Question: How can I make h3 tag appear like this?

I tried to apply width and max-width css rules (e.g width: 120px; or 150px) but the words appears to each next to each other.
Any suggestion?
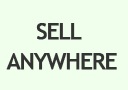
Answer: One of the ways to do that:
'''
h3{
text-transform:uppercase;
background:green;
color:white;
float:left;
text-align:center;
width:100px;
}
'''
<URL>
There are more than few, I guess.